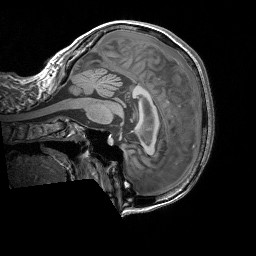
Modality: T1w
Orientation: sagittal
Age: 75
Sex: female
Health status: healthy
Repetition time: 1.9 s
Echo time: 0.00252 s